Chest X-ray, AP view. Patient: 76 years old, sex M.
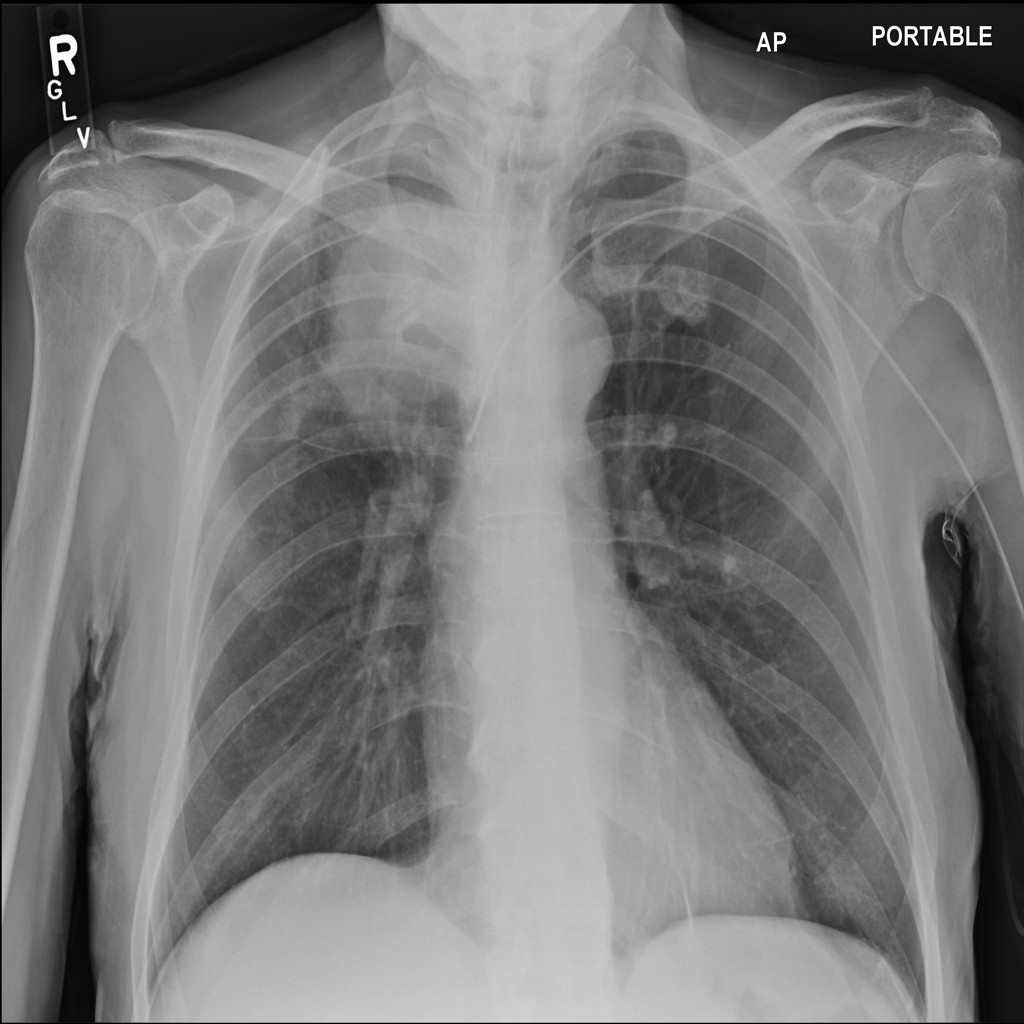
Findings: No Finding